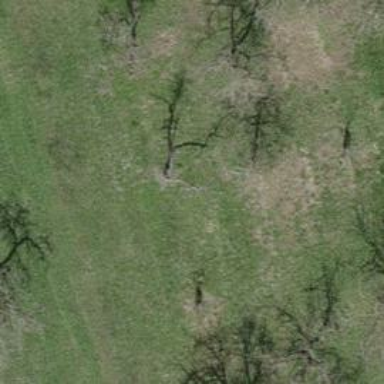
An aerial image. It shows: Beautiful tree in nature.